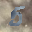
Label: 5